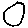
Label: circle